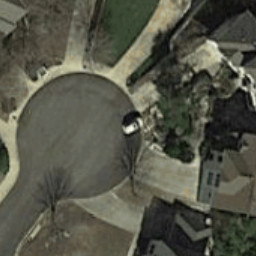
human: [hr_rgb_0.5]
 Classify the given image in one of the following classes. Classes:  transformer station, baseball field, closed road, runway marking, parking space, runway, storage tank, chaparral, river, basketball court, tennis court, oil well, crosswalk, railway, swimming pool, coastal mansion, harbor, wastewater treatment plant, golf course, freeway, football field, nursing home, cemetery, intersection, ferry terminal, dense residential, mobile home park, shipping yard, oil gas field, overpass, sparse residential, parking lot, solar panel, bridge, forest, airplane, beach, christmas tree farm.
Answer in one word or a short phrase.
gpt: closed road